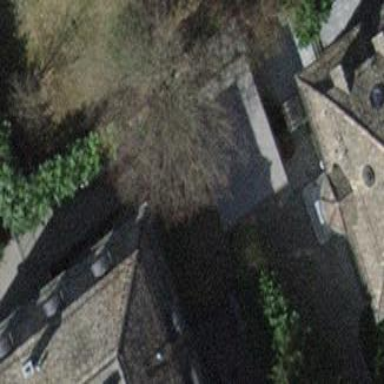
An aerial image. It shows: Garage.